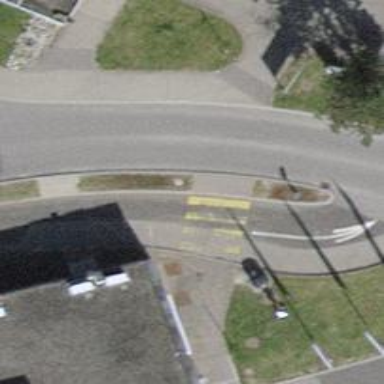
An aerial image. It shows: Zebra crossing on the road.